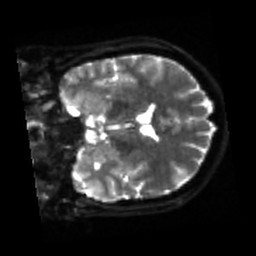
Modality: sbref
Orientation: coronal
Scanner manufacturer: siemens
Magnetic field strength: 3 T
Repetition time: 4 s
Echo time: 0.0594 s